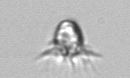
Label: Paratontonia_gracillima